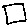
Label: square